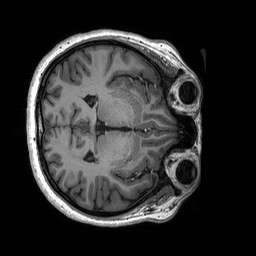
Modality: T1w
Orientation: axial
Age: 23
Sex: female
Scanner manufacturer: siemens
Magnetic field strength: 3 T
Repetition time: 2.53 s
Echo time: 0.00227 s